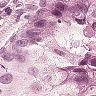
Metastatic tissue present: yes